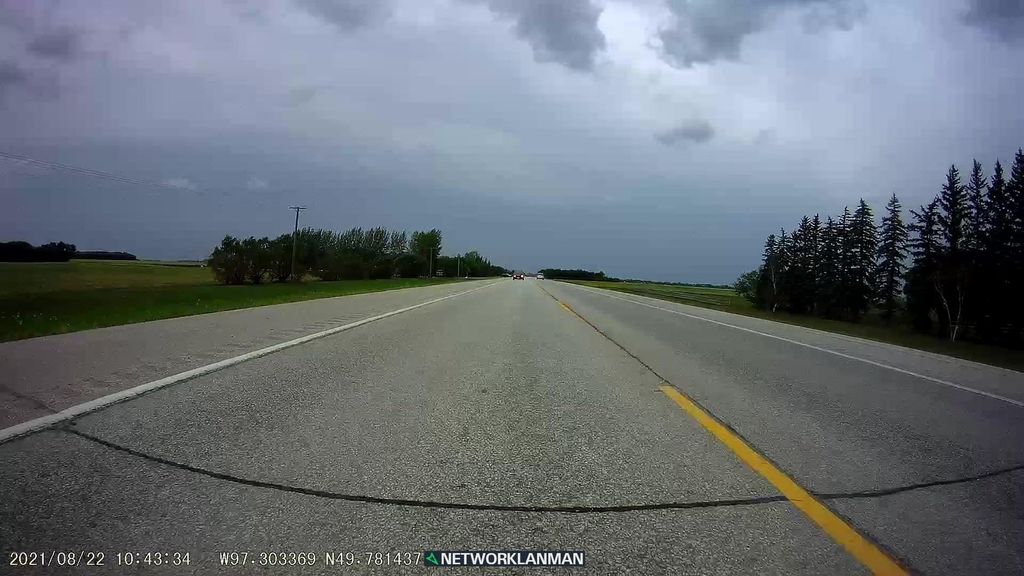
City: winnipeg